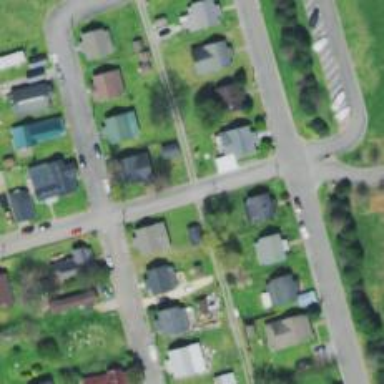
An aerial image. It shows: Alley classified as service road.